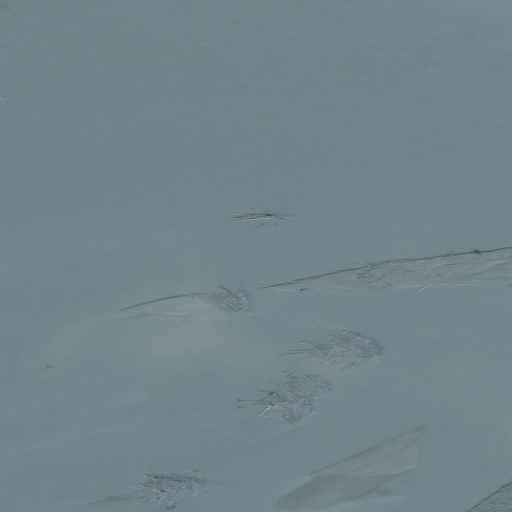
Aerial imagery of island in Alaska named Whiskey Island containing only unknown